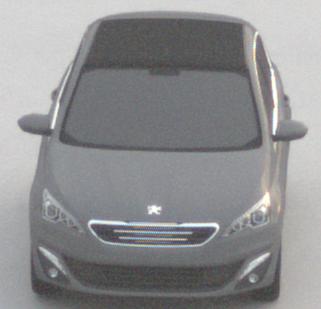
Make: Peugeot
Model: 308 VTi 82
Detailed model: 308 (II)
Model produced from: 2013/09
Model produced until: 2014/11
Doors: 5
Color: gray
Road condition: dry road
Daytime: sunrise or sunset
Contrast: low contrast